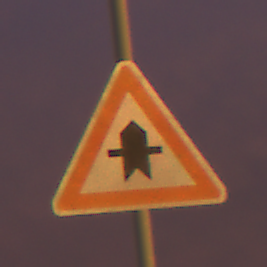
Verkehrszeichen: Vorfahrt
Umgebung: Outdoor, Urban
Tageszeit: SunriseSunset
Wetter: PartlyCloudy
Licht: Artificial
Jahreszeit: NotSpecified
Kontrast: HighContrast